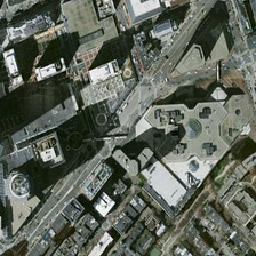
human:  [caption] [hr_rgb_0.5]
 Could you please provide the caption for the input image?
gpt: some little dark gray road through the commercial building area in it .

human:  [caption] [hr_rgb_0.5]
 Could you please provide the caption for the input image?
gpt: There are many gray buildings with some rare plants in them.

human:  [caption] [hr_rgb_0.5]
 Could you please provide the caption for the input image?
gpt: Many gray buildings, with a little sparse plants.

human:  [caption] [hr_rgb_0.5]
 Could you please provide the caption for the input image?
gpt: Next to her, there is a short building like PXQ, next to which is a long and straight road.

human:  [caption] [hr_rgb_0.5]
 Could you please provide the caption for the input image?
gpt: Next to it is a low-rise building like PXQ, and next to it is a long and straight road.